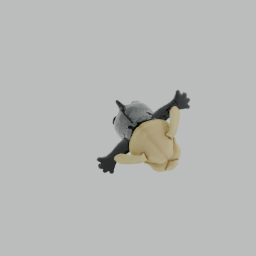
Label: animals